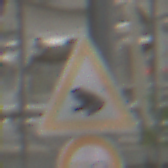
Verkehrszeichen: AmphibienwanderungRechts
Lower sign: Ueberholverbot
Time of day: Midday
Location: Roofed (Special)
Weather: Overcast
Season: NotSpecified
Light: Natural